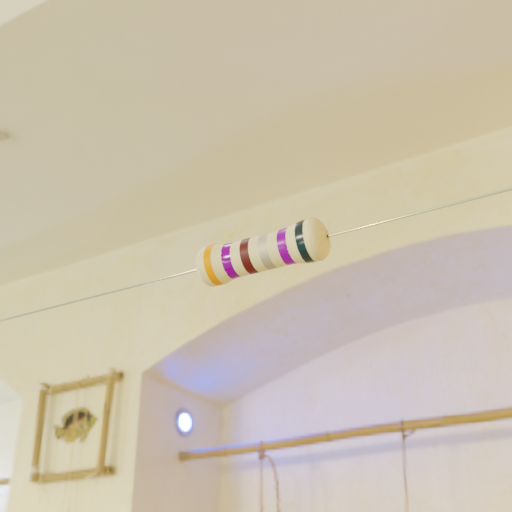
Resistor colour bands (in order): orange, violet, brown, silver, violet, black